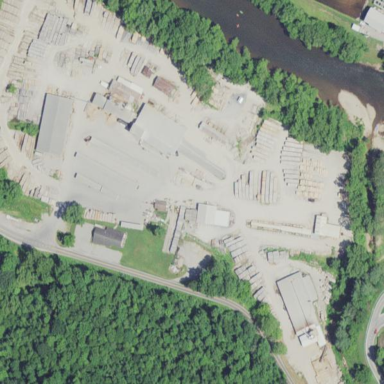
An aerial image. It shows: Industrial area predominantly covered with wood.